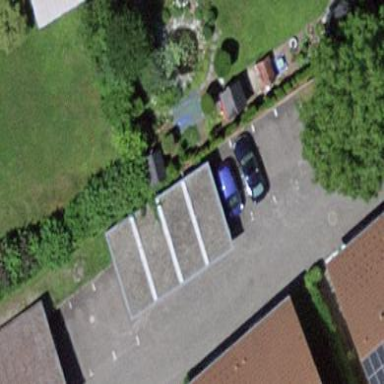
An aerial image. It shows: Group of garages.